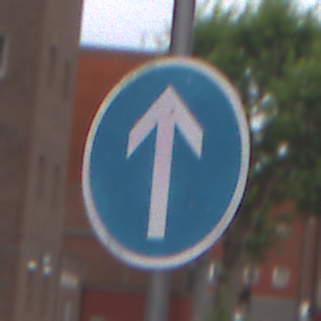
Verkehrszeichen: VorgeschriebeneFahrtrichtungGeradeaus
Umgebung: Outdoor, Urban
Tageszeit: MorningAfternoon
Wetter: Overcast
Licht: Natural
Jahreszeit: NotSpecified
Kontrast: LowContrast